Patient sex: F
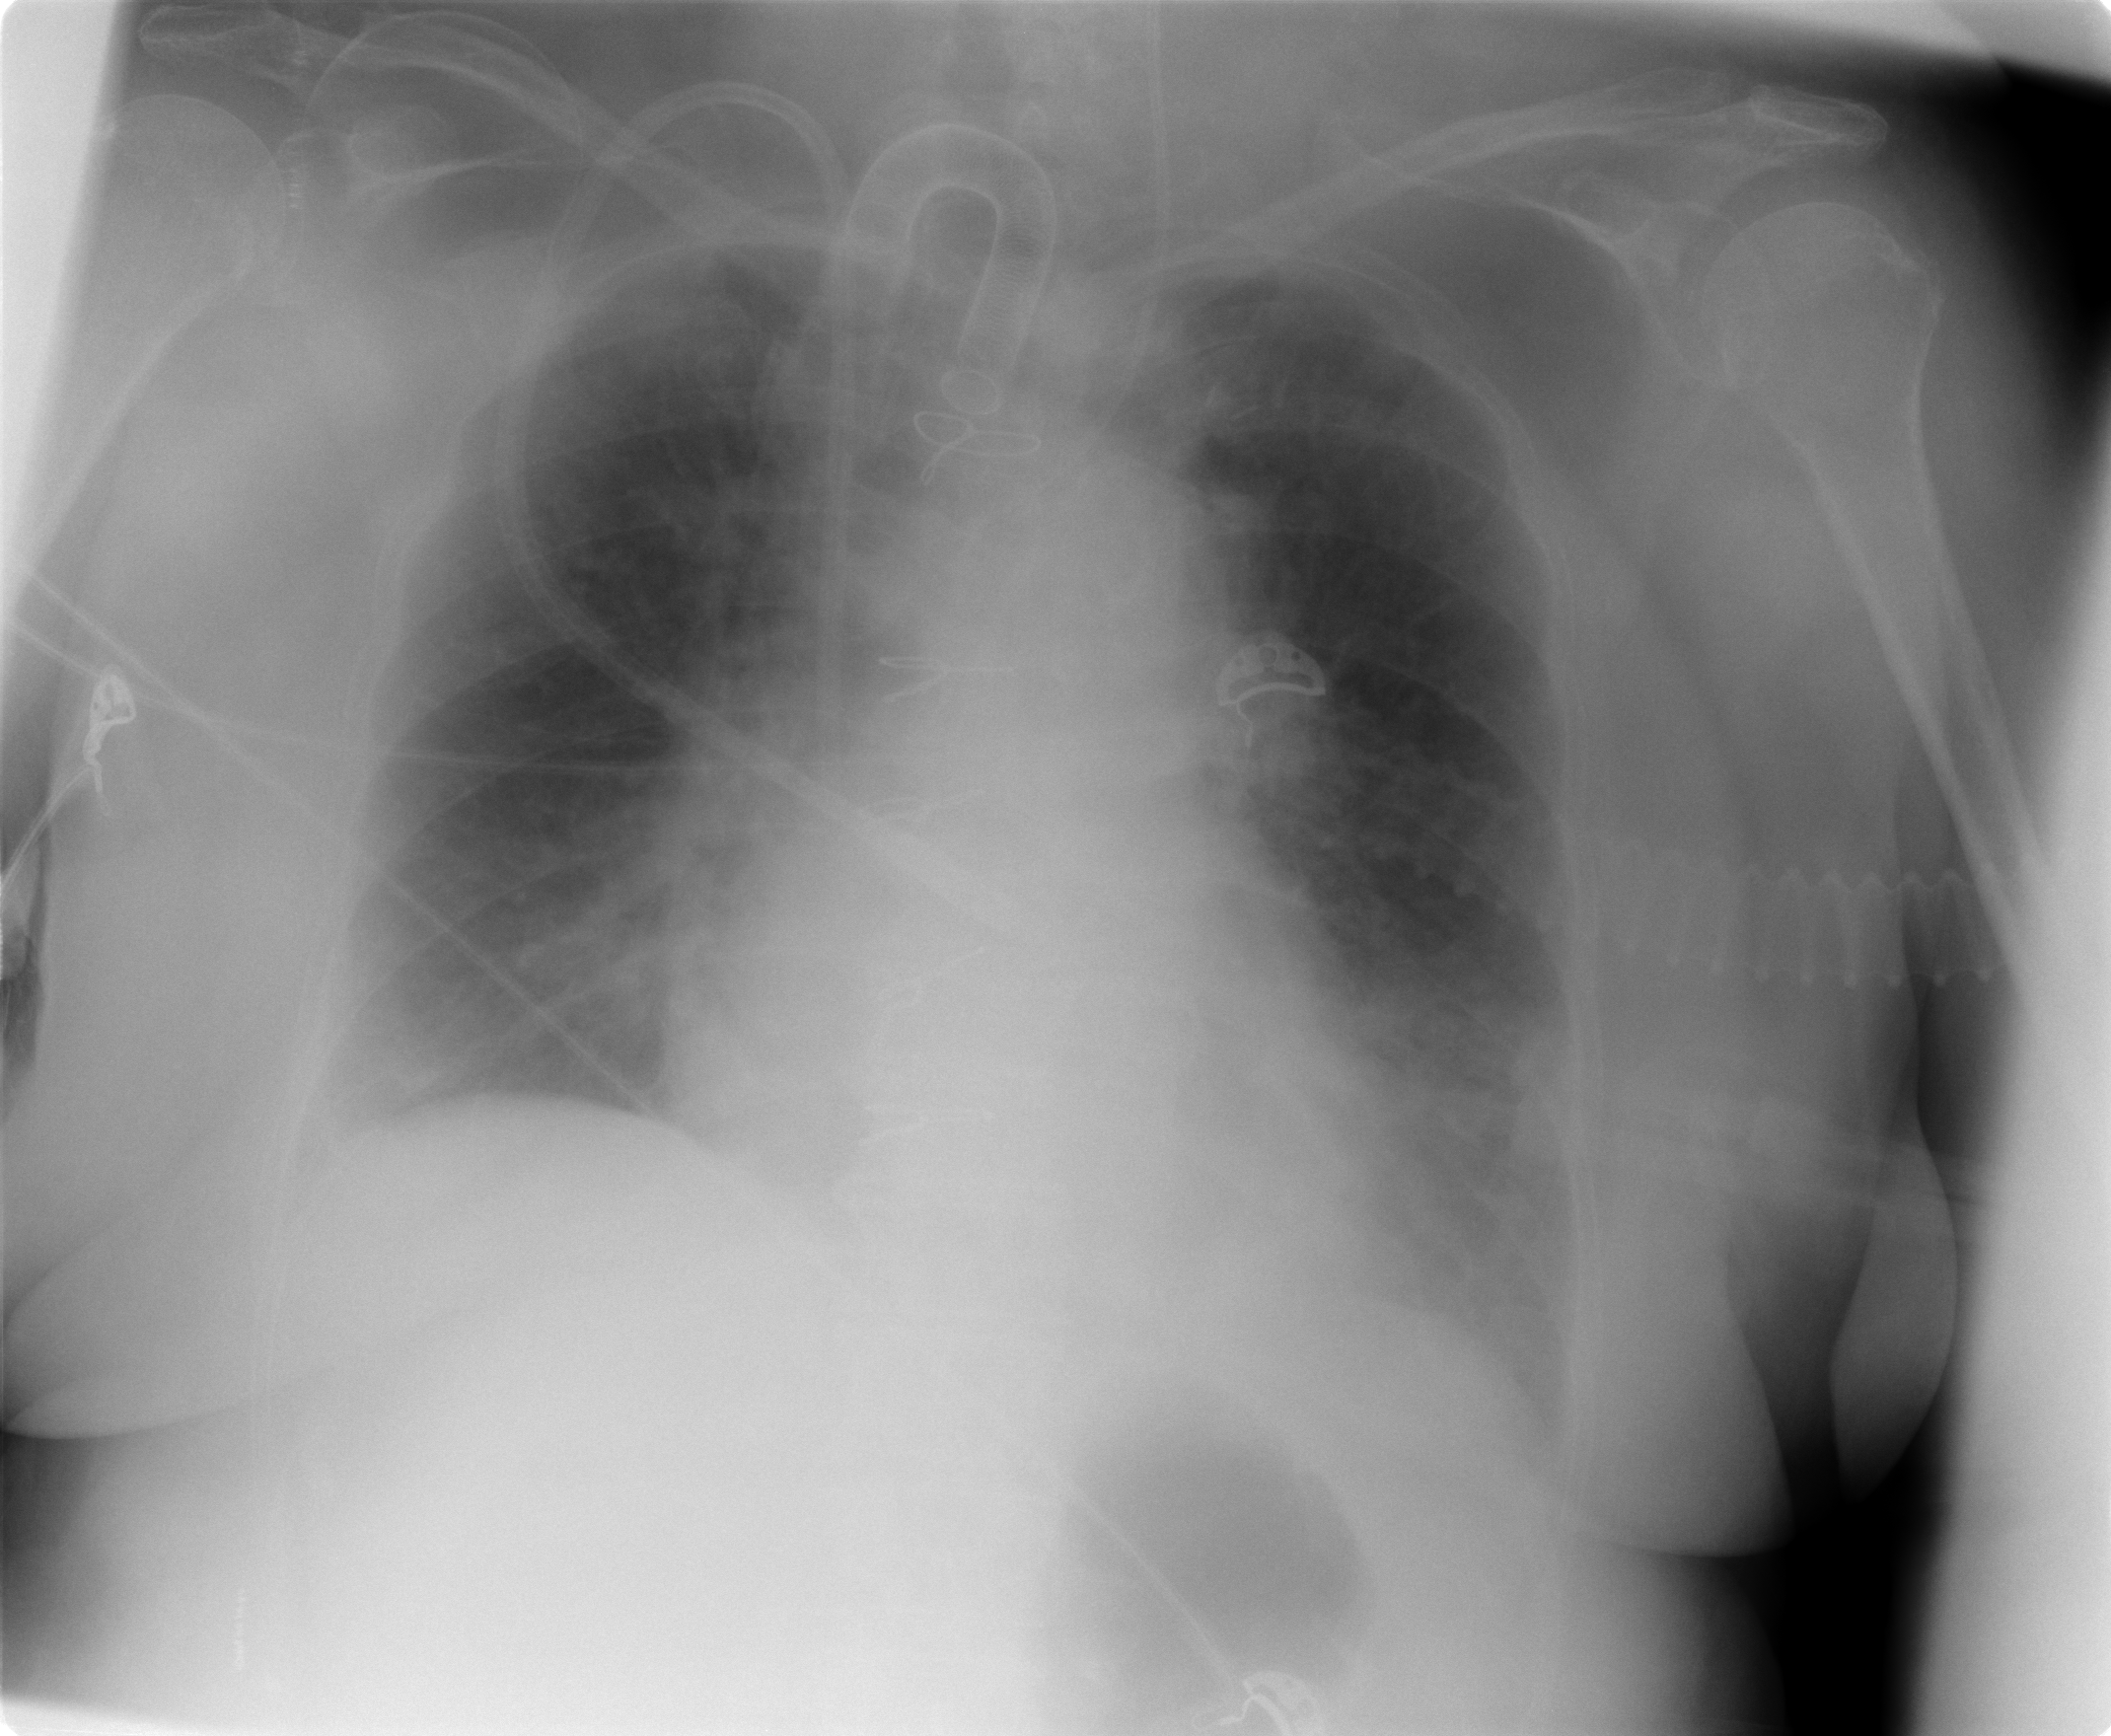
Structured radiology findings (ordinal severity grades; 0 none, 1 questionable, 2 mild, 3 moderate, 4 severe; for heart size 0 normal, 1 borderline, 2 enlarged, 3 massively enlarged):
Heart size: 0
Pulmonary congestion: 2
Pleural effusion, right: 0
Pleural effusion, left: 2
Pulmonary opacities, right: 0
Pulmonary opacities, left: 1
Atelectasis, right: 2
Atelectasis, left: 2